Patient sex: M
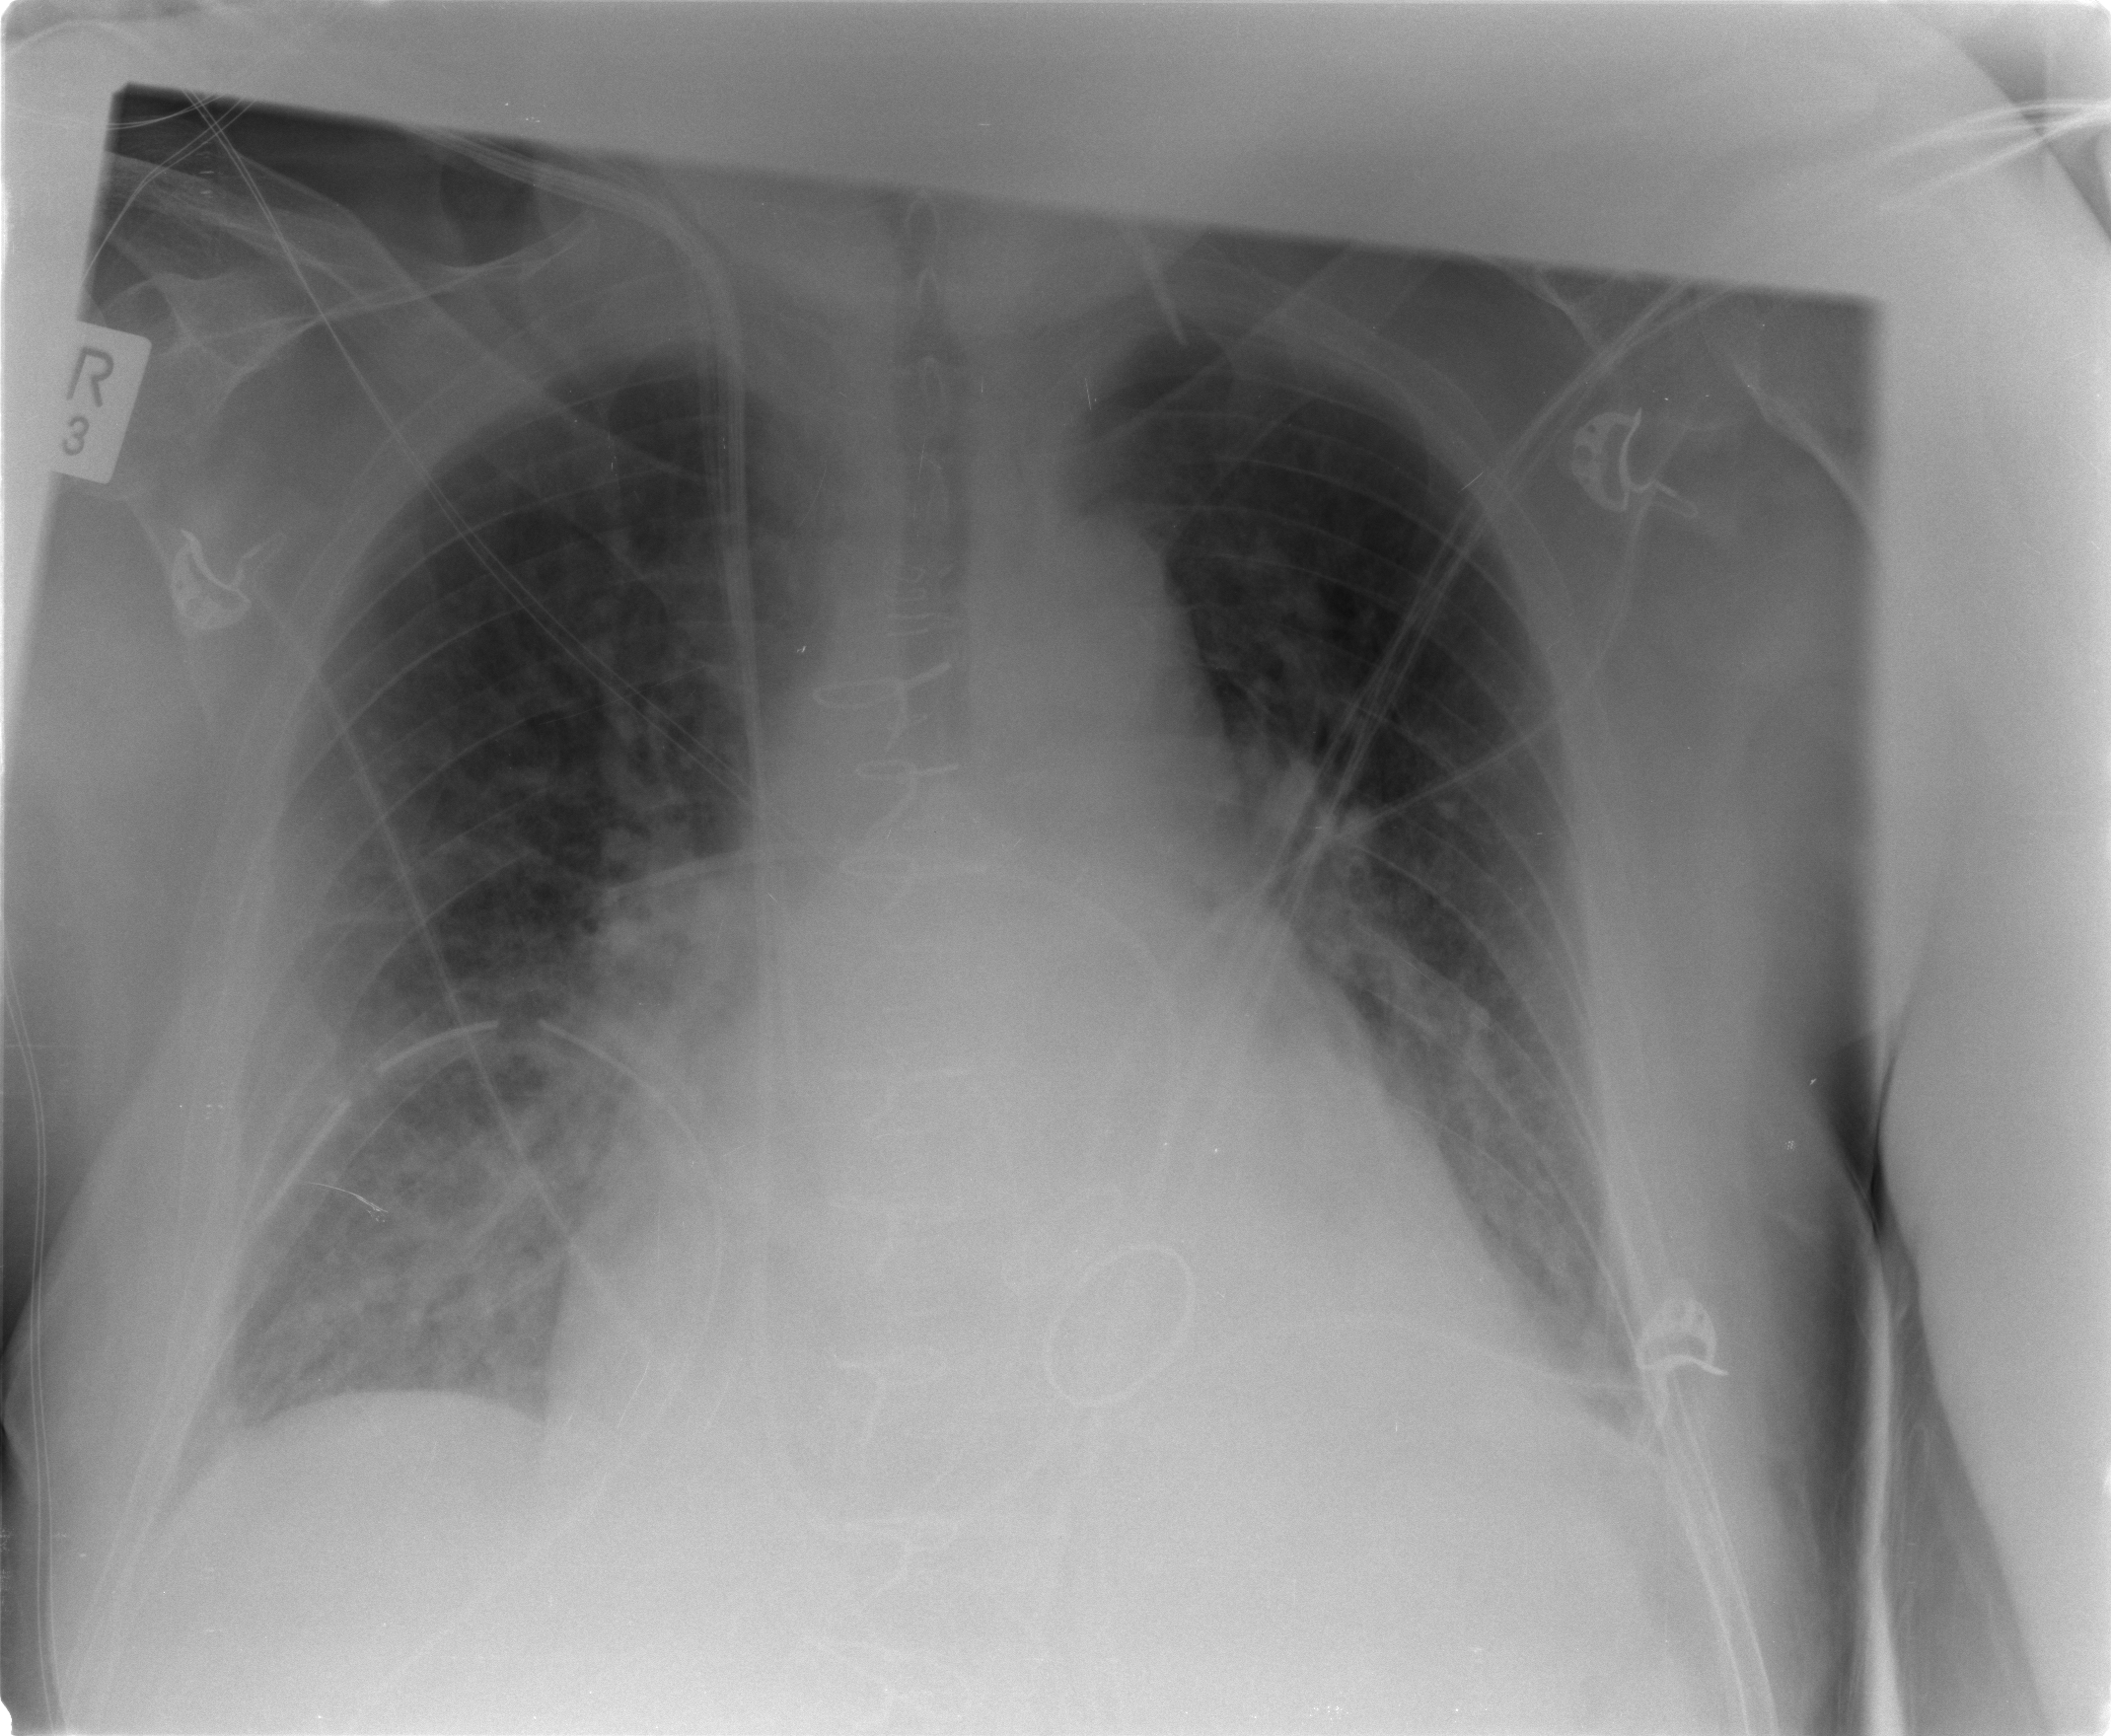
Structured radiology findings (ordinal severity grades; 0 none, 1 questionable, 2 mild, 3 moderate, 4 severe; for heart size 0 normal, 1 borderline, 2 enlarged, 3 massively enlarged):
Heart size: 2
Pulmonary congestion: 2
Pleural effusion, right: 0
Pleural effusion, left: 1
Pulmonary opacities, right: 1
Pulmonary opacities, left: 1
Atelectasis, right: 1
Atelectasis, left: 1